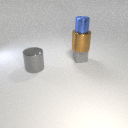
small gray rubber cube behind large gray metal cylinder